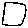
Label: square